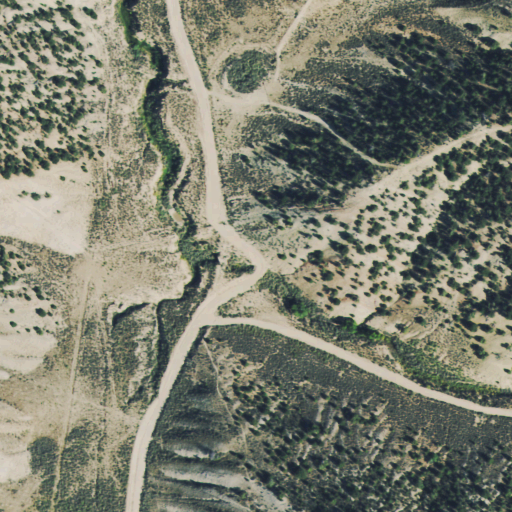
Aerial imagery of valley in Colorado named Agnew Gulch containing shrub and evergreen forest